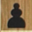
Piece: bP